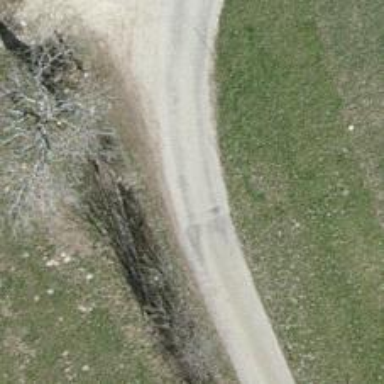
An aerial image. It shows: Unclassified road with paved surface.